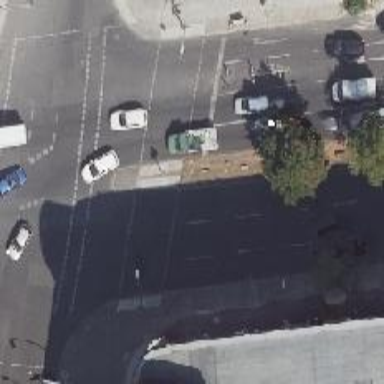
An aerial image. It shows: Footway that serves as traffic island.